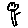
Label: tree